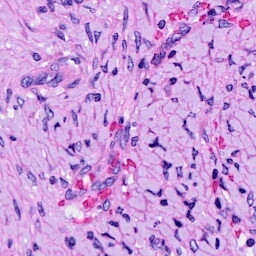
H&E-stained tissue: Ovarian